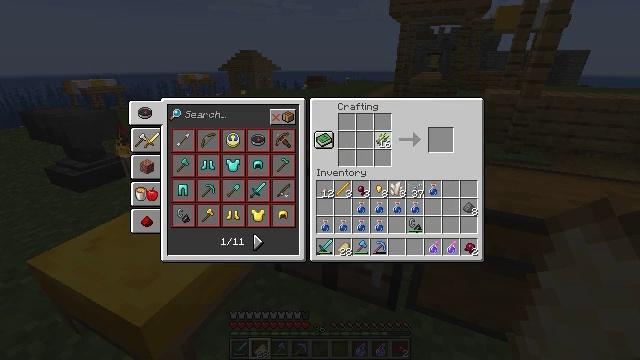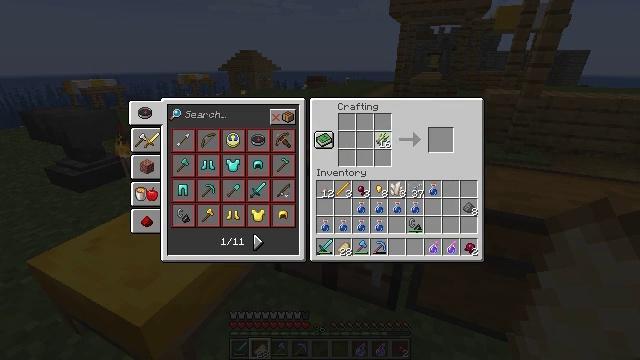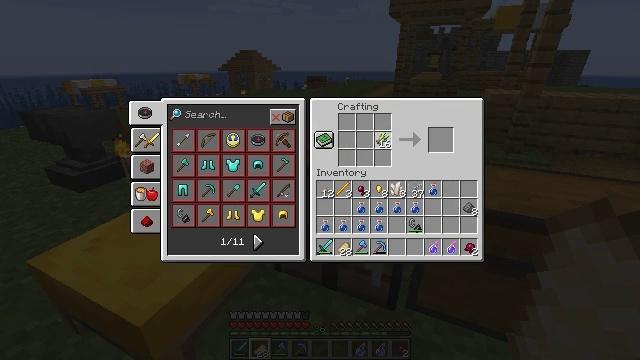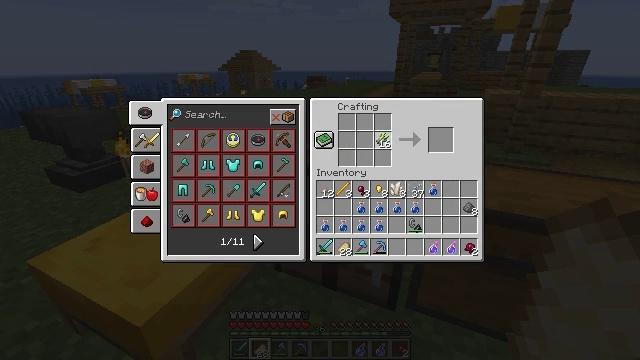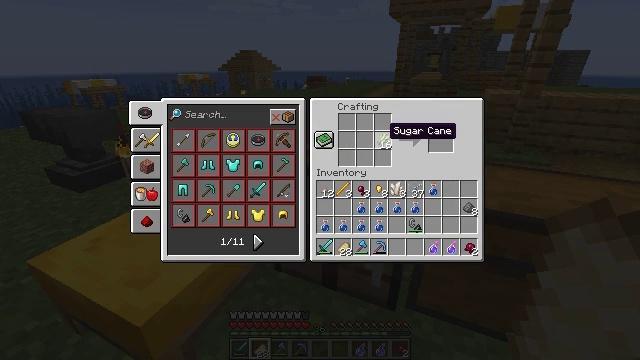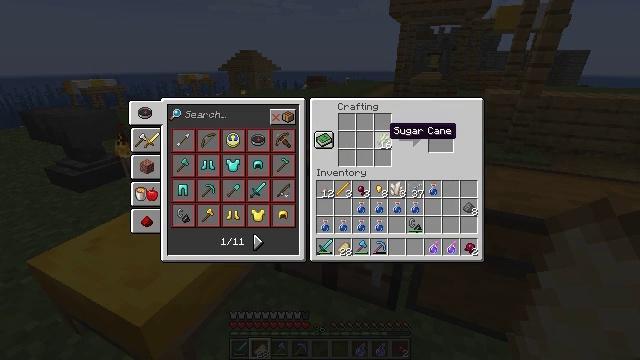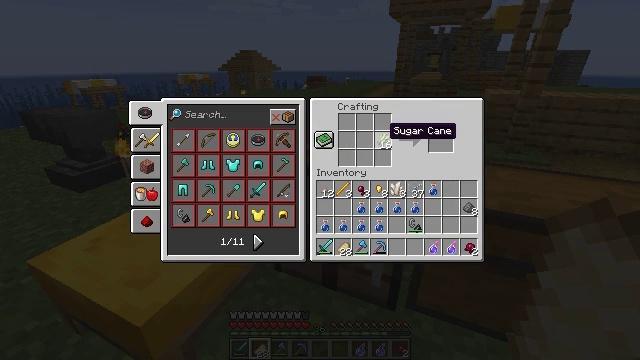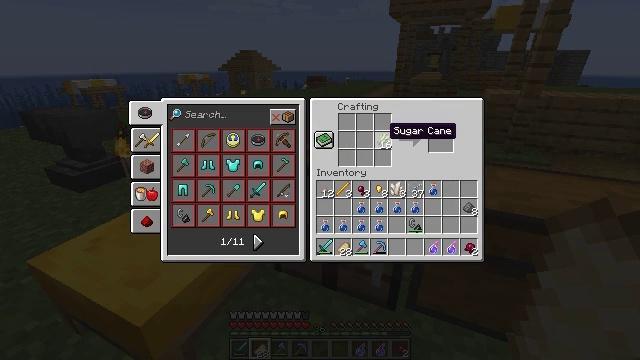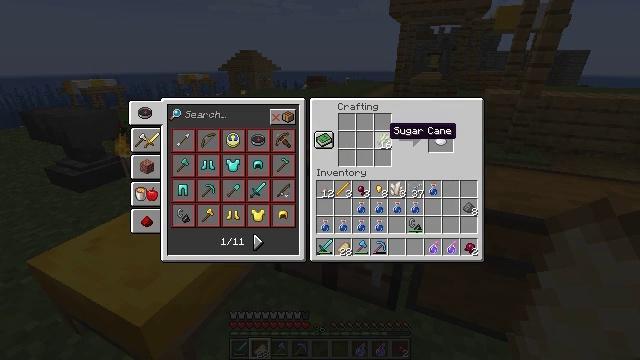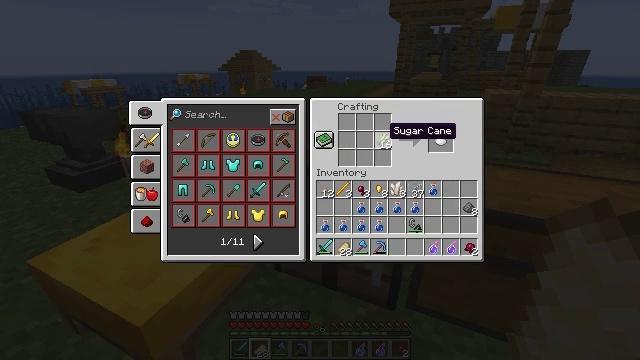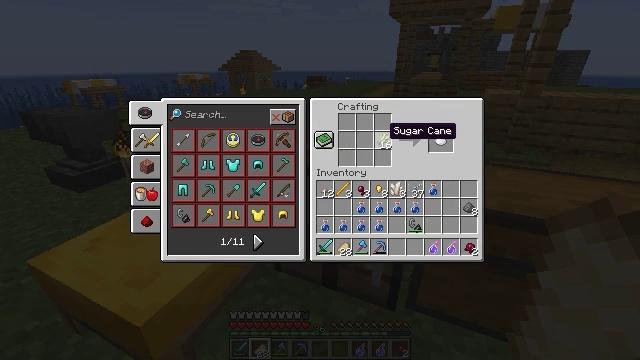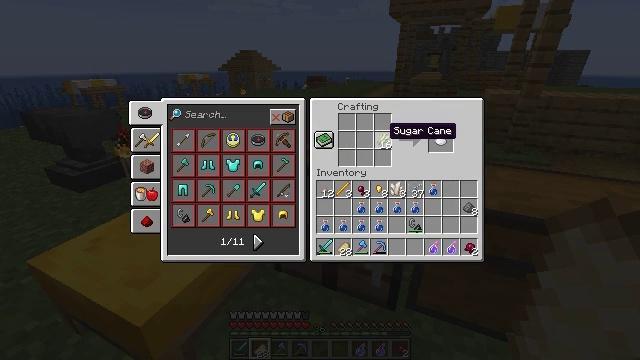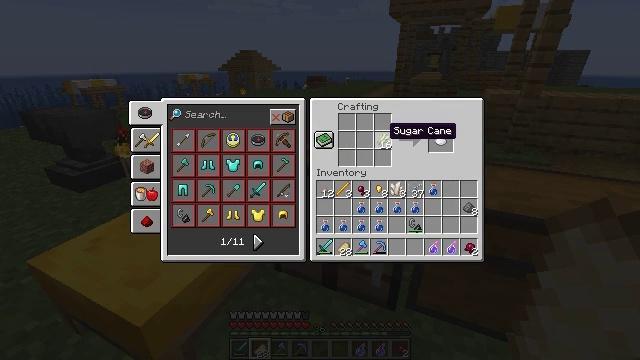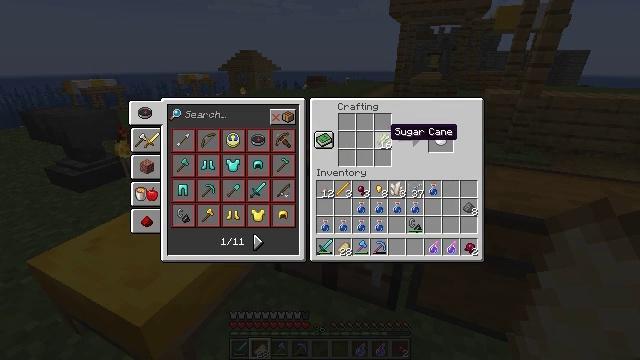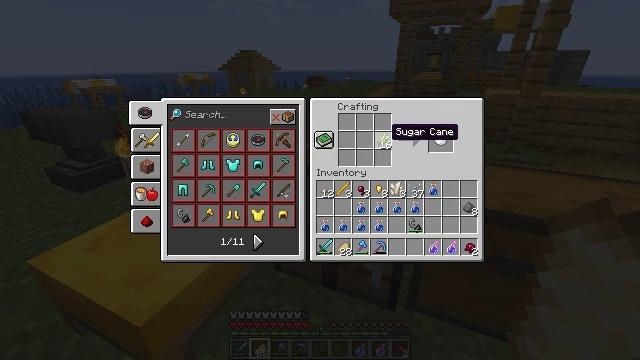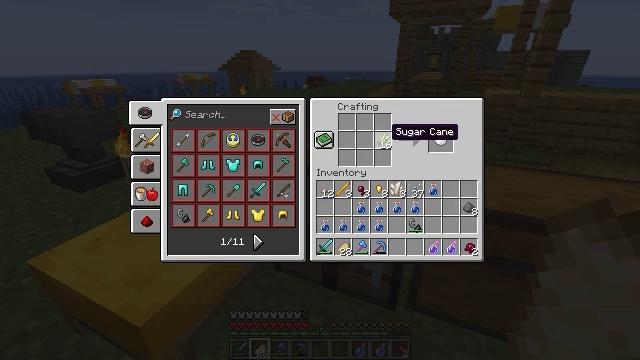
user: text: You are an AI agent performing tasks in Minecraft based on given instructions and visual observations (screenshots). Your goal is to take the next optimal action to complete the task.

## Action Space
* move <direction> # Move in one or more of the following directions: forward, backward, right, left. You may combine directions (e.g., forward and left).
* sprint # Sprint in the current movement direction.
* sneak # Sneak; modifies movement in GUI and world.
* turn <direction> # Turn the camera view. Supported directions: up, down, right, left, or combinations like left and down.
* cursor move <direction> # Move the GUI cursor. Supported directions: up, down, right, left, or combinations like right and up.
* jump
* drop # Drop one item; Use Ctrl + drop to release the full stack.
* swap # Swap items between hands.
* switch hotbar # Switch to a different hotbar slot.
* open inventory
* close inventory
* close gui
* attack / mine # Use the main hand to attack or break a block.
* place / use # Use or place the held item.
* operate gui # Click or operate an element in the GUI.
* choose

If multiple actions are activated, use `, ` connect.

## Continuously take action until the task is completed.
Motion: motion action
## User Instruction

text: Convert sugarcane into sugar.
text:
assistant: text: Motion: operate gui
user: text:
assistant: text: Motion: operate gui
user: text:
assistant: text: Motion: operate gui
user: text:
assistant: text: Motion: no_op
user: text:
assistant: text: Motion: no_op
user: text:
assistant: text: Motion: no_op
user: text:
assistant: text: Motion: no_op
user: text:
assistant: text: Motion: no_op
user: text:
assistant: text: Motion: no_op
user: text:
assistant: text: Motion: no_op
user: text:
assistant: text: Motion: no_op
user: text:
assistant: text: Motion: no_op
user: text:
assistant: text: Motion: no_op
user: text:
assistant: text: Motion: no_op
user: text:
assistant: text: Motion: no_op
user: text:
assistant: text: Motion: no_op
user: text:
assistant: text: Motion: no_op
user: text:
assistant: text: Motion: no_op
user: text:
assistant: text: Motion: no_op
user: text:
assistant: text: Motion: no_op
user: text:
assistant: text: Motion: no_op
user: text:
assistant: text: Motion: no_op
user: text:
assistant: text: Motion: no_op
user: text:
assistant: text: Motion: no_op
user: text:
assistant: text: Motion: no_op
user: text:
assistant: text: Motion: no_op
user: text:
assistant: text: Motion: no_op
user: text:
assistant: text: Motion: no_op
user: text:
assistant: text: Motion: no_op
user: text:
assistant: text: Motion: no_op